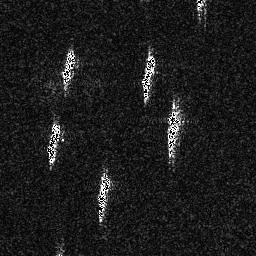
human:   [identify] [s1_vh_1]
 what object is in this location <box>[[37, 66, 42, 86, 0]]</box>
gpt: <ref>1 medium ship at the bottom</ref>